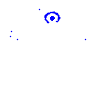
Particle: electron